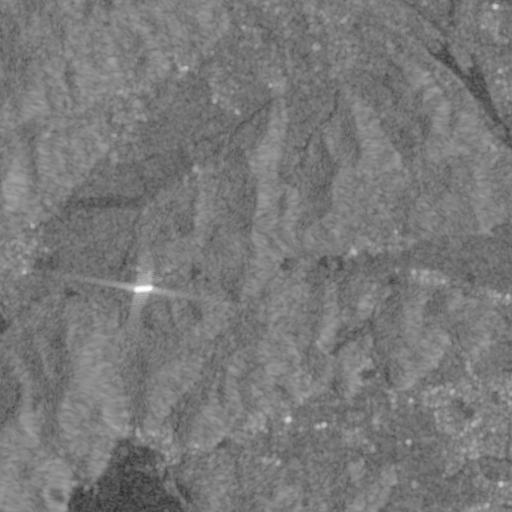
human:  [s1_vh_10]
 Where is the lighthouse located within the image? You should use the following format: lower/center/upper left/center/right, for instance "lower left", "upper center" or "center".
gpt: The lighthouse is located in the lower left of the image.
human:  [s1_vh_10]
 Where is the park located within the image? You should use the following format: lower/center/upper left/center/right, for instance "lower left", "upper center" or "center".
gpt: The park is located in the lower center of the image.
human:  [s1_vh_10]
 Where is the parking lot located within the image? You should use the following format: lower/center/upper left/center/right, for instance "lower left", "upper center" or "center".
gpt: The parking lot is located in the lower left of the image.
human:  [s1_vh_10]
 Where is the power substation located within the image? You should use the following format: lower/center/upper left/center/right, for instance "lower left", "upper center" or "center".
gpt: The power substation is located in the lower right of the image.
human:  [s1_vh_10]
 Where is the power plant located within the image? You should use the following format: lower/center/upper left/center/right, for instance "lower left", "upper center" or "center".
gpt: There is no power plant in the image.

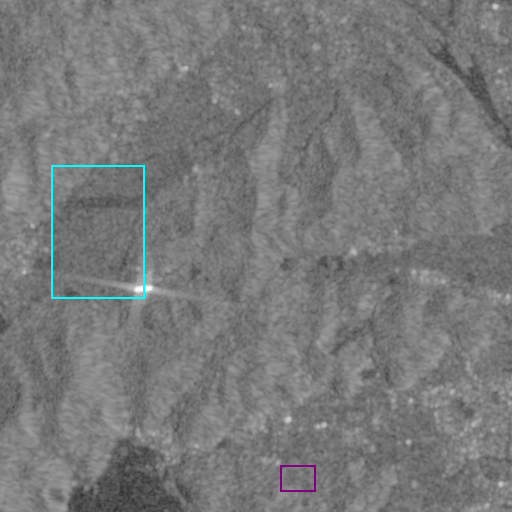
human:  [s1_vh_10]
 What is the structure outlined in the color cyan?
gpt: The structure outlined in cyan is a crop field.
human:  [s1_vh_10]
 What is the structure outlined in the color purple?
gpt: The structure outlined in purple is a park.
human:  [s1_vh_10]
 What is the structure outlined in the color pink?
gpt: There is no pink outline.